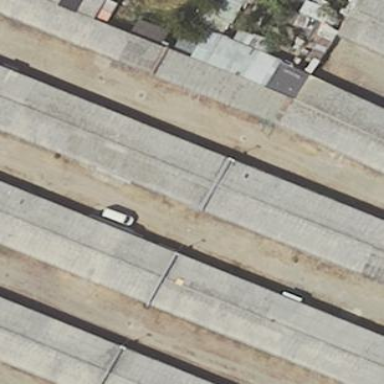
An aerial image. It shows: Group of garages.